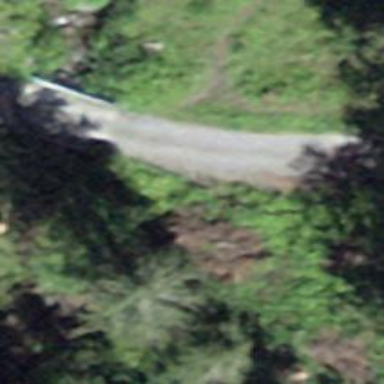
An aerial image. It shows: Gravel track with grade3 tracktype.